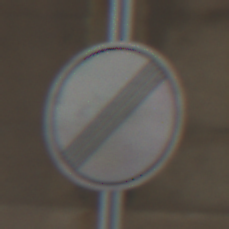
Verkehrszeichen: EndeSaemtlicherBegrenzungen
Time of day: Midday
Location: Roofed (Beach)
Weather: Overcast
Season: NotSpecified
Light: Natural